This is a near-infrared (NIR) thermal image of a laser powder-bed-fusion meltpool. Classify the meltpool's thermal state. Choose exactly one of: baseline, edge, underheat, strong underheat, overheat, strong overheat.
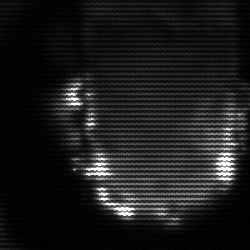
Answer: baseline